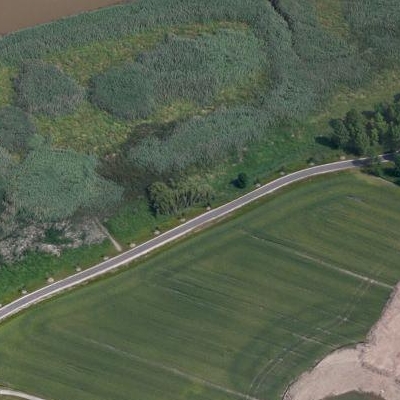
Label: aGrass